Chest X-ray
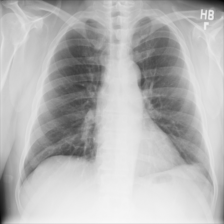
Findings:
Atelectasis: negative
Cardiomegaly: negative
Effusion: negative
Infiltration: negative
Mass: negative
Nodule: negative
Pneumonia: negative
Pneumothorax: negative
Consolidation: negative
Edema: negative
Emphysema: negative
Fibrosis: negative
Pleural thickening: negative
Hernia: negative